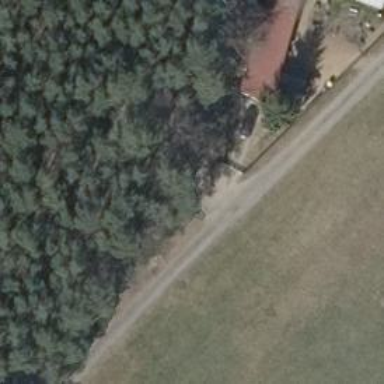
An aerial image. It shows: Hunting stand.